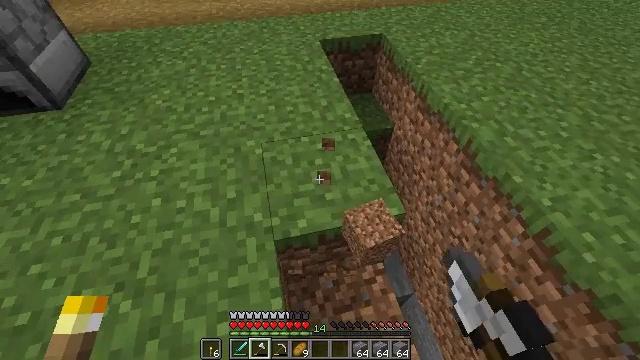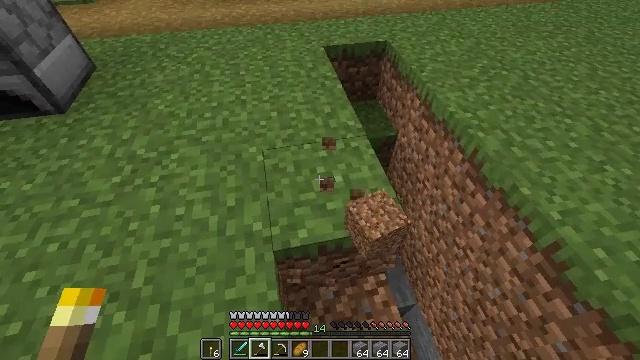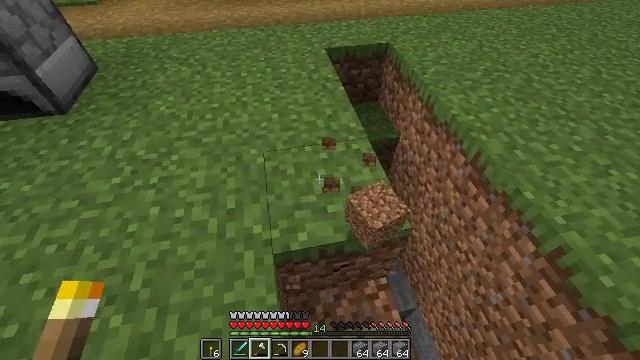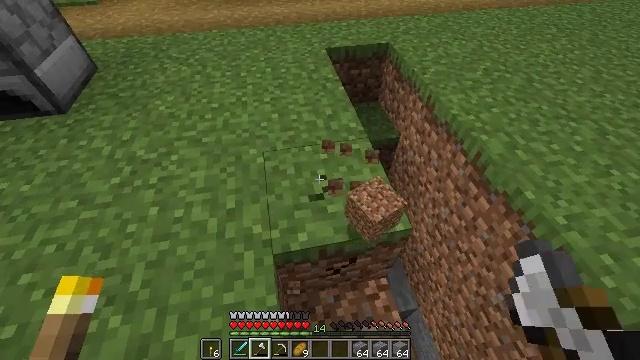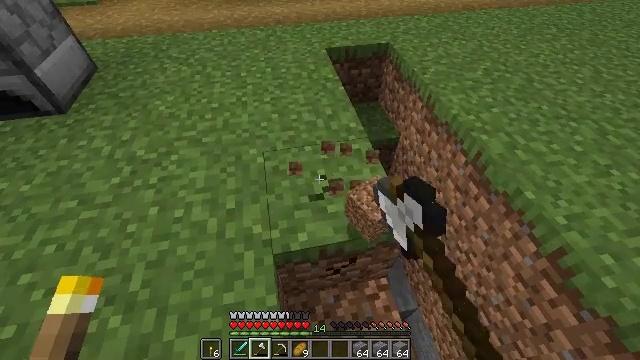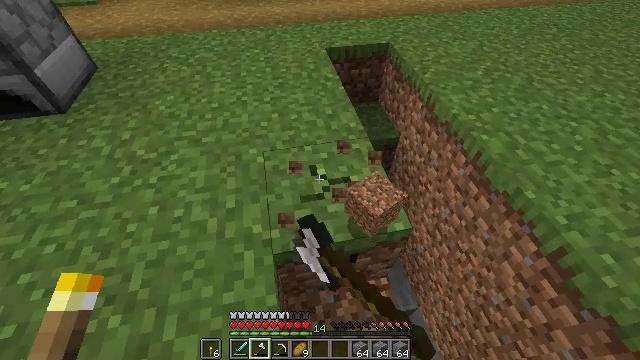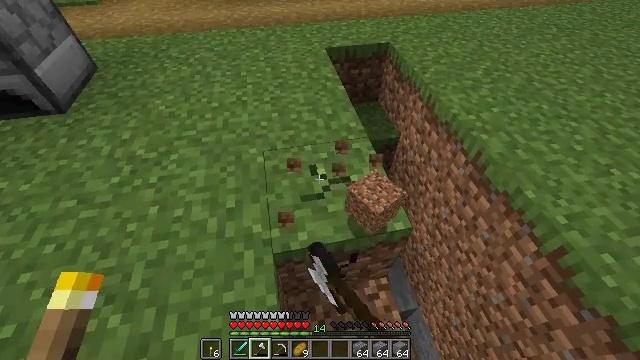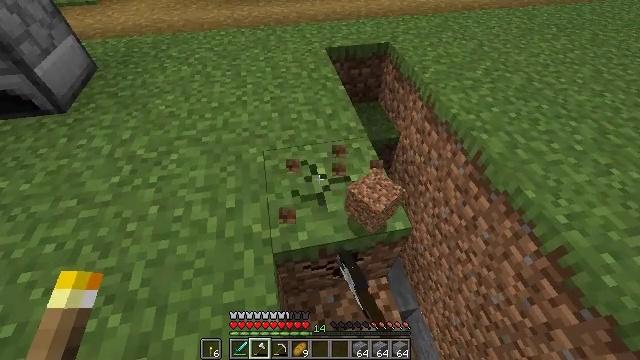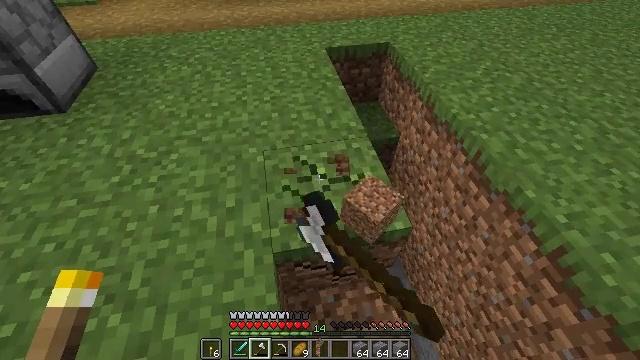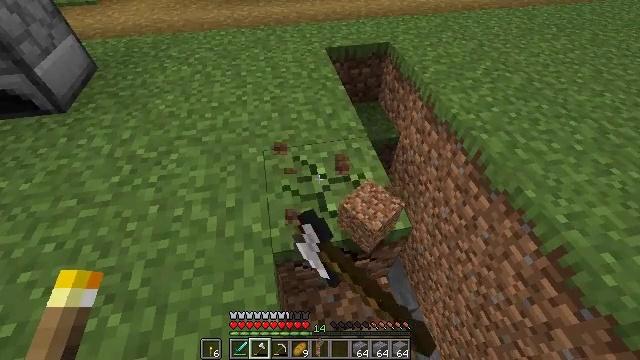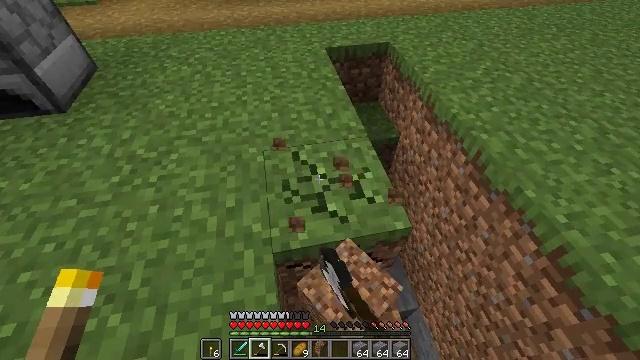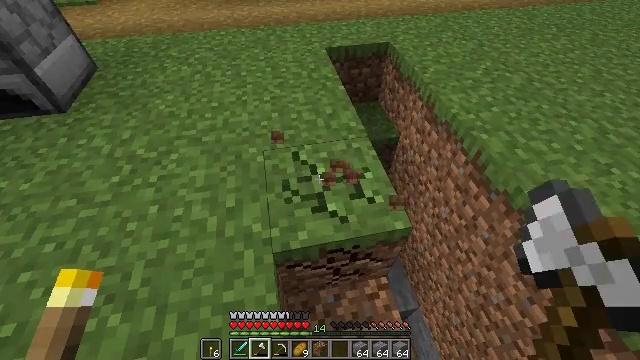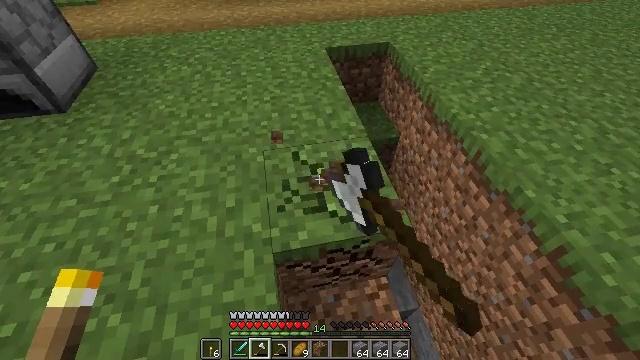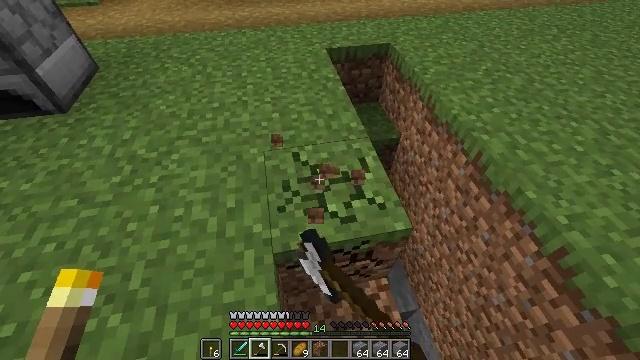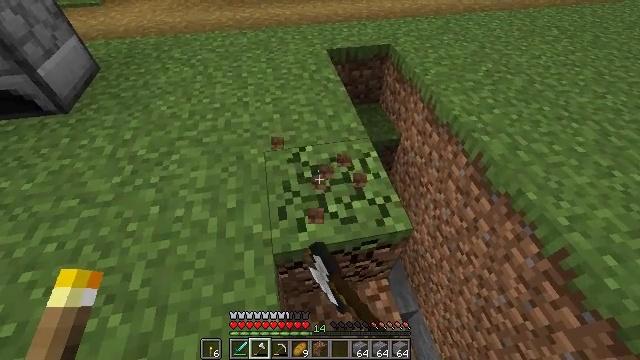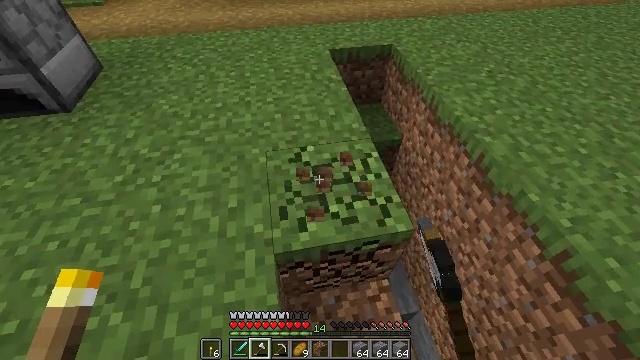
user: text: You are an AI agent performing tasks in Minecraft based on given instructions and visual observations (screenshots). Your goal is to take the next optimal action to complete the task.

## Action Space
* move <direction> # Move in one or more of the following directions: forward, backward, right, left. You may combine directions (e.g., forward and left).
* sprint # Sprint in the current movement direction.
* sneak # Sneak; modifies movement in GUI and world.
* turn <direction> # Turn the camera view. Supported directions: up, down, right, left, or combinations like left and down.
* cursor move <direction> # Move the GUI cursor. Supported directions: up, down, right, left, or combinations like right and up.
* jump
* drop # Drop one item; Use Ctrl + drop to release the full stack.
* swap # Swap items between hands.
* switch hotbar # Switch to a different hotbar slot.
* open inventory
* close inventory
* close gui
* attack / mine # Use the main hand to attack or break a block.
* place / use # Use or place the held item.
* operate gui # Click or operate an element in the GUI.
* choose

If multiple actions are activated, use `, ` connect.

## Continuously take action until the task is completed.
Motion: motion action
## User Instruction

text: Gather grass block for landscaping.
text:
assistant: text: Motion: turn left, attack / mine
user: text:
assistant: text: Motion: attack / mine
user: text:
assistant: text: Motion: attack / mine
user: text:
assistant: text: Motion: attack / mine
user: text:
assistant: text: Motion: attack / mine
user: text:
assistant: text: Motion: attack / mine
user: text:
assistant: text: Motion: attack / mine
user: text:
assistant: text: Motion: attack / mine
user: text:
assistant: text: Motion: attack / mine
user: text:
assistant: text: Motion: attack / mine
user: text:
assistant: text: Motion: attack / mine
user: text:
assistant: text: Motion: attack / mine
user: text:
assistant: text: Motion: attack / mine
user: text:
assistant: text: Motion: attack / mine
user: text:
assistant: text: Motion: attack / mine
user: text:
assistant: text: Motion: attack / mine
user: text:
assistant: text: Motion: attack / mine
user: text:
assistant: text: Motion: move forward, attack / mine
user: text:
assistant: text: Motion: move forward, attack / mine
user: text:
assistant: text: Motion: move forward, attack / mine
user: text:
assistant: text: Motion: move forward, attack / mine
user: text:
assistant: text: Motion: attack / mine
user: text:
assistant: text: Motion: attack / mine
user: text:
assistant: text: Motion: turn up, attack / mine
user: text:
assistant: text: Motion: turn up, attack / mine
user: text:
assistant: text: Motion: attack / mine
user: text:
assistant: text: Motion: attack / mine
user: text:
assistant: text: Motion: attack / mine
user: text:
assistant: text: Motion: attack / mine
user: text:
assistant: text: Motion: attack / mine